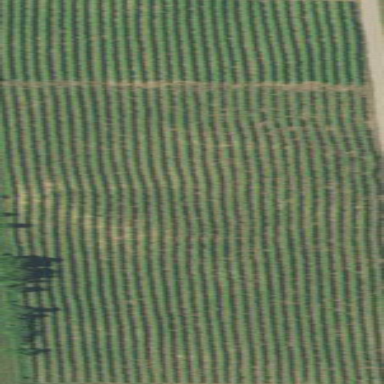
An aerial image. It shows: Vineyard with grape crops.